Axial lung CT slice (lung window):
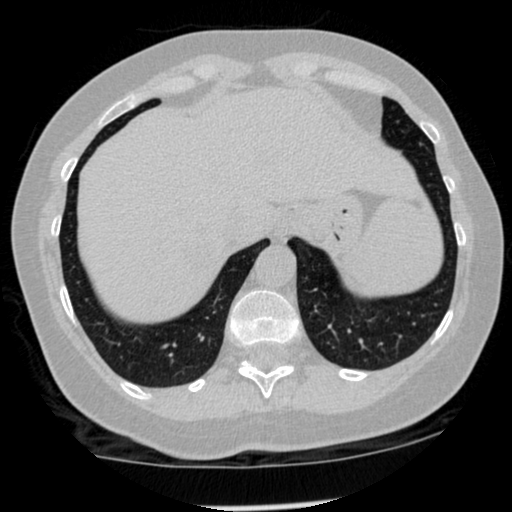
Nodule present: no